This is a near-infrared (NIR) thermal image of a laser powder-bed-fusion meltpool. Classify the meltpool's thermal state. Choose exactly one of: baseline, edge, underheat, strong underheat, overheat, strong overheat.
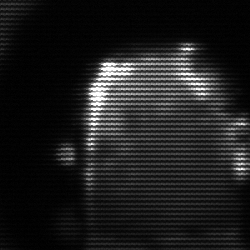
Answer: baseline